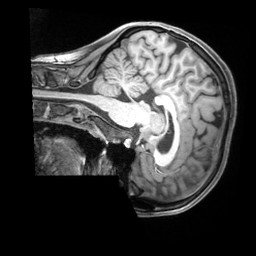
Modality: T1w
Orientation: sagittal
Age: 20
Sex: female
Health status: ill
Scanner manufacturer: siemens
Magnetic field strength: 3 T
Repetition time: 2.2 s
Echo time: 0.00218 s